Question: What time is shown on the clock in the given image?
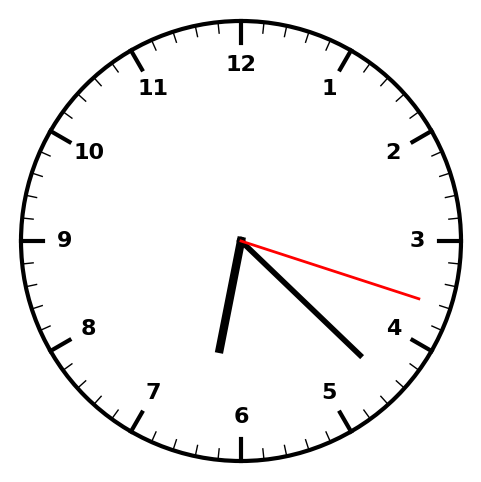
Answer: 06:22:18